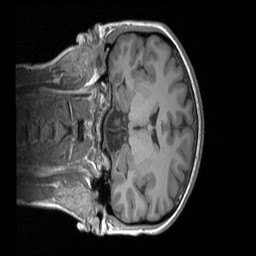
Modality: T1w
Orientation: coronal
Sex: female
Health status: ill
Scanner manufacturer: siemens
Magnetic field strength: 3 T
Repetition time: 1.66 s
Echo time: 0.00254 s